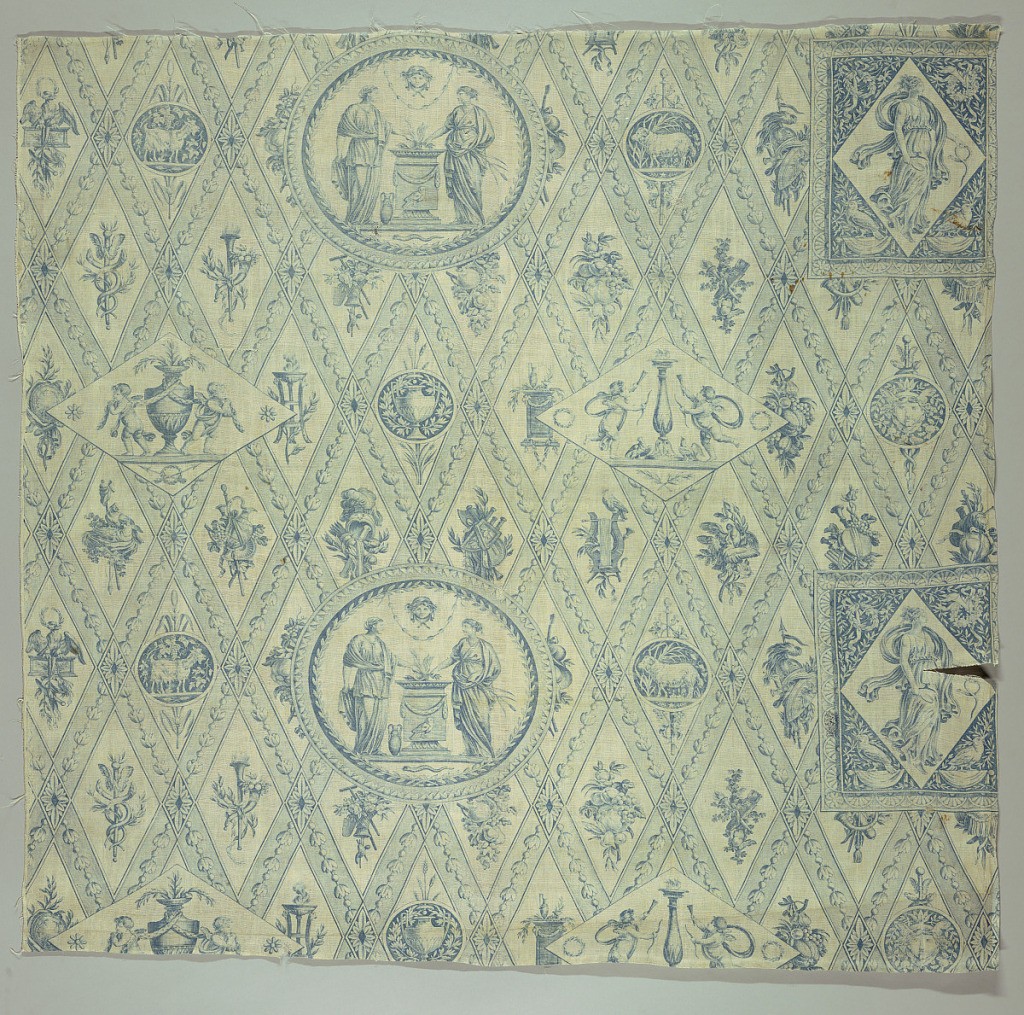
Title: Les Losanges
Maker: Jean-Baptiste Huet, French, 1745 – 1811
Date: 1795–1810
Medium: cotton Technique: copperplate printed on plain weave
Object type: Textile
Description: Blue and white copperplate printed textile.